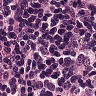
Metastatic tissue present: yes